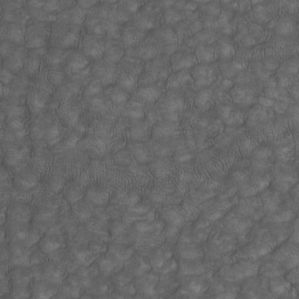
Label: non_frost